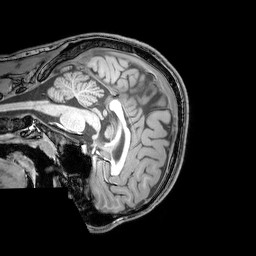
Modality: T1w
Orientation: sagittal
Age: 20
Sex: male
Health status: healthy
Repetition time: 0.081 s
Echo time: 0.037 s